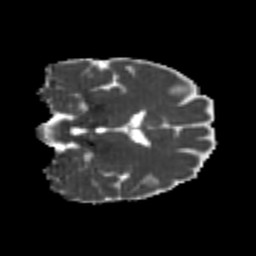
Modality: MD
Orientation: coronal
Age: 21
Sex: female
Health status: healthy
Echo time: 0.074 s